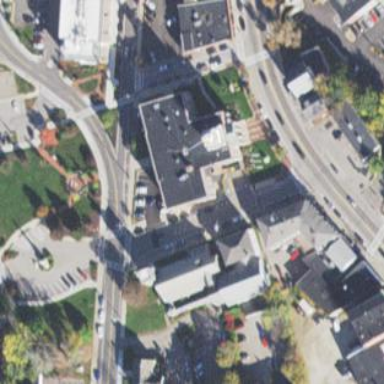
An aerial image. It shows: Town hall building.